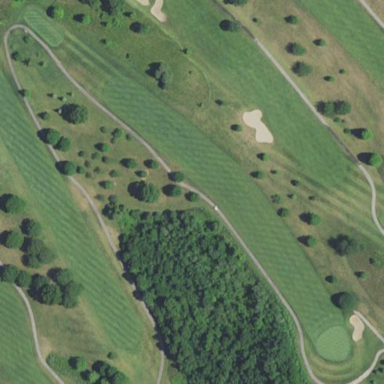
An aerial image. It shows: Rough grassy area used for golf.